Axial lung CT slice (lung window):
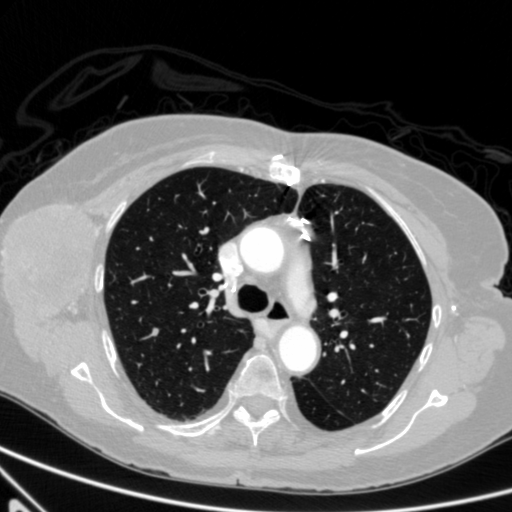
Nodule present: no